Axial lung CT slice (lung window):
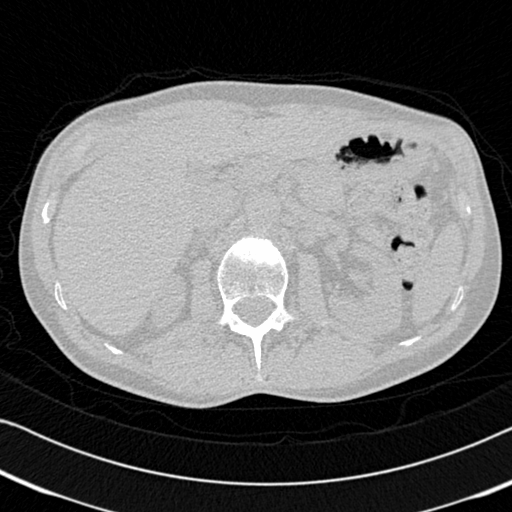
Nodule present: no